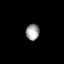
Tissue: skin
Cell type: Fibroblasts
Senescence score: 0.2867
Nuclear area (px): 216
Mean DAPI intensity: 157.273